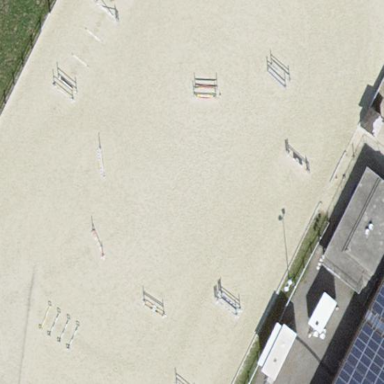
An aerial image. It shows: Equestrian pitch for leisure land use.